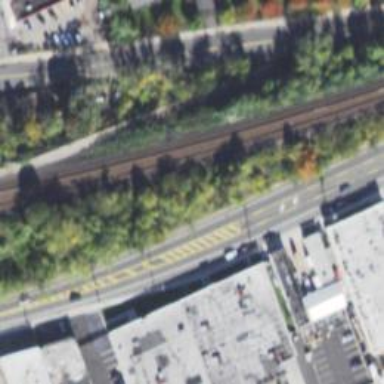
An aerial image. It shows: Electrified railway with rail tracks.